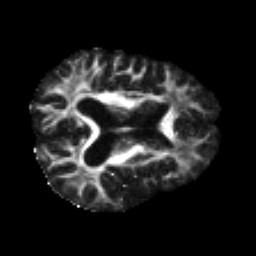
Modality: FA
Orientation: axial
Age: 46
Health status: ill
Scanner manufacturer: philips
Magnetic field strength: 3 T
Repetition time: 9 s
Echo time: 0.127 s